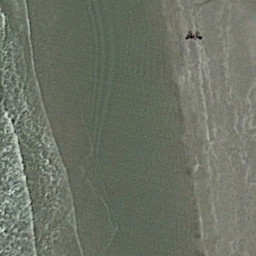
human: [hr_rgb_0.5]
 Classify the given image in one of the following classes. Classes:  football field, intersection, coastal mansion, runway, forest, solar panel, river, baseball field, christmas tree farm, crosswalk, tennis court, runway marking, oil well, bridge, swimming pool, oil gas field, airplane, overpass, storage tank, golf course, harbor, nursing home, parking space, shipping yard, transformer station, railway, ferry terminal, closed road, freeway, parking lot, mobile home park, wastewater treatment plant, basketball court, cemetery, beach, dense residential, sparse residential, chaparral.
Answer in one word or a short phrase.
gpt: beach